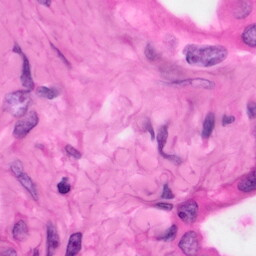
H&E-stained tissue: Pancreatic